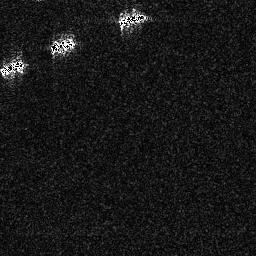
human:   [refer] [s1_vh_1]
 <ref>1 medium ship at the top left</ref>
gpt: <box>[[19, 12, 29, 21, 0]]</box>